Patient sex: F
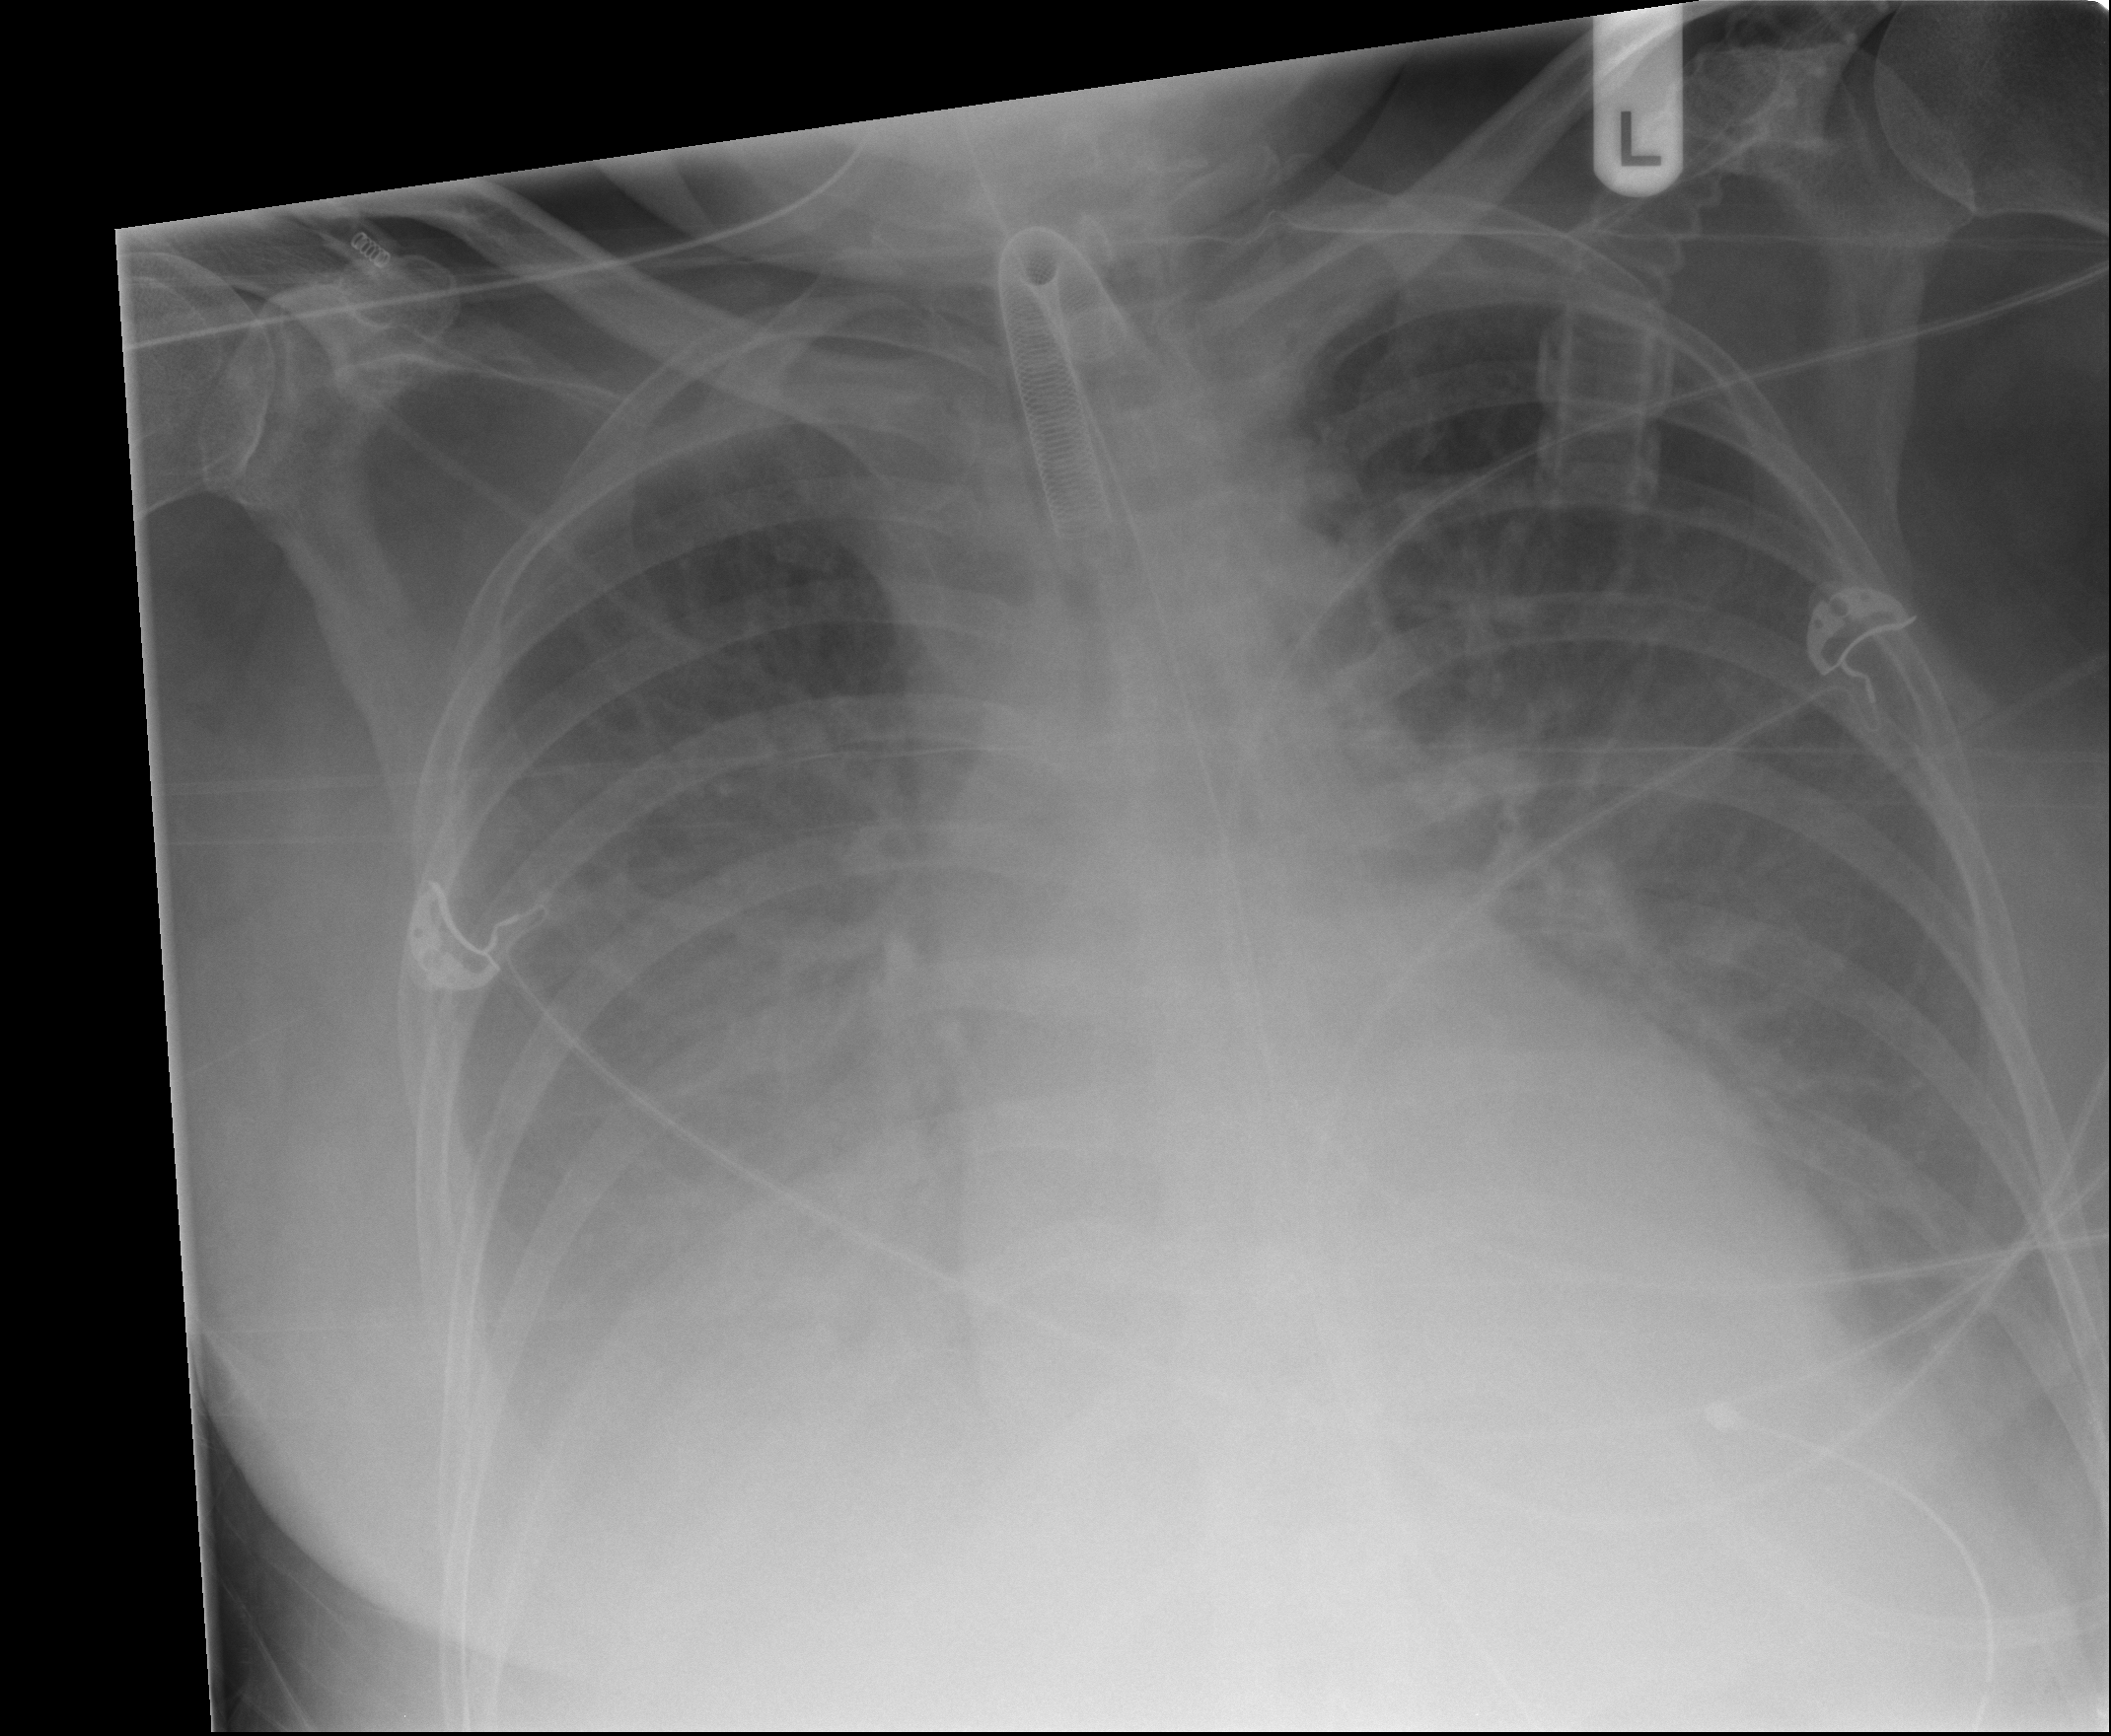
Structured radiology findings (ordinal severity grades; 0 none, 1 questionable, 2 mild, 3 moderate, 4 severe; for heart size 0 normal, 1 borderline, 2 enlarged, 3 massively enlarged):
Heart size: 0
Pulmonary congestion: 0
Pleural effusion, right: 3
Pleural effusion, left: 2
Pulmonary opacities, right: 0
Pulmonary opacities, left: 0
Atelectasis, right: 2
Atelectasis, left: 2